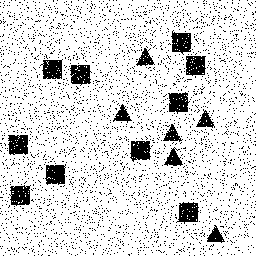
Squares: 10
Triangles: 6
Stars: 0
Total shapes: 16